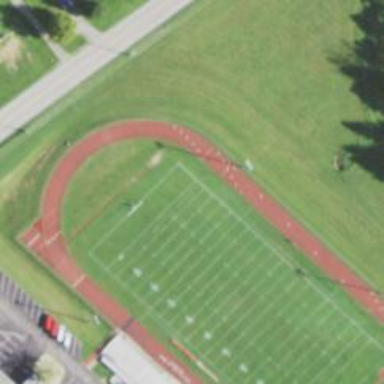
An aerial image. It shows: American football pitch for leisure and sport activities.